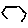
Label: hexagon